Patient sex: M
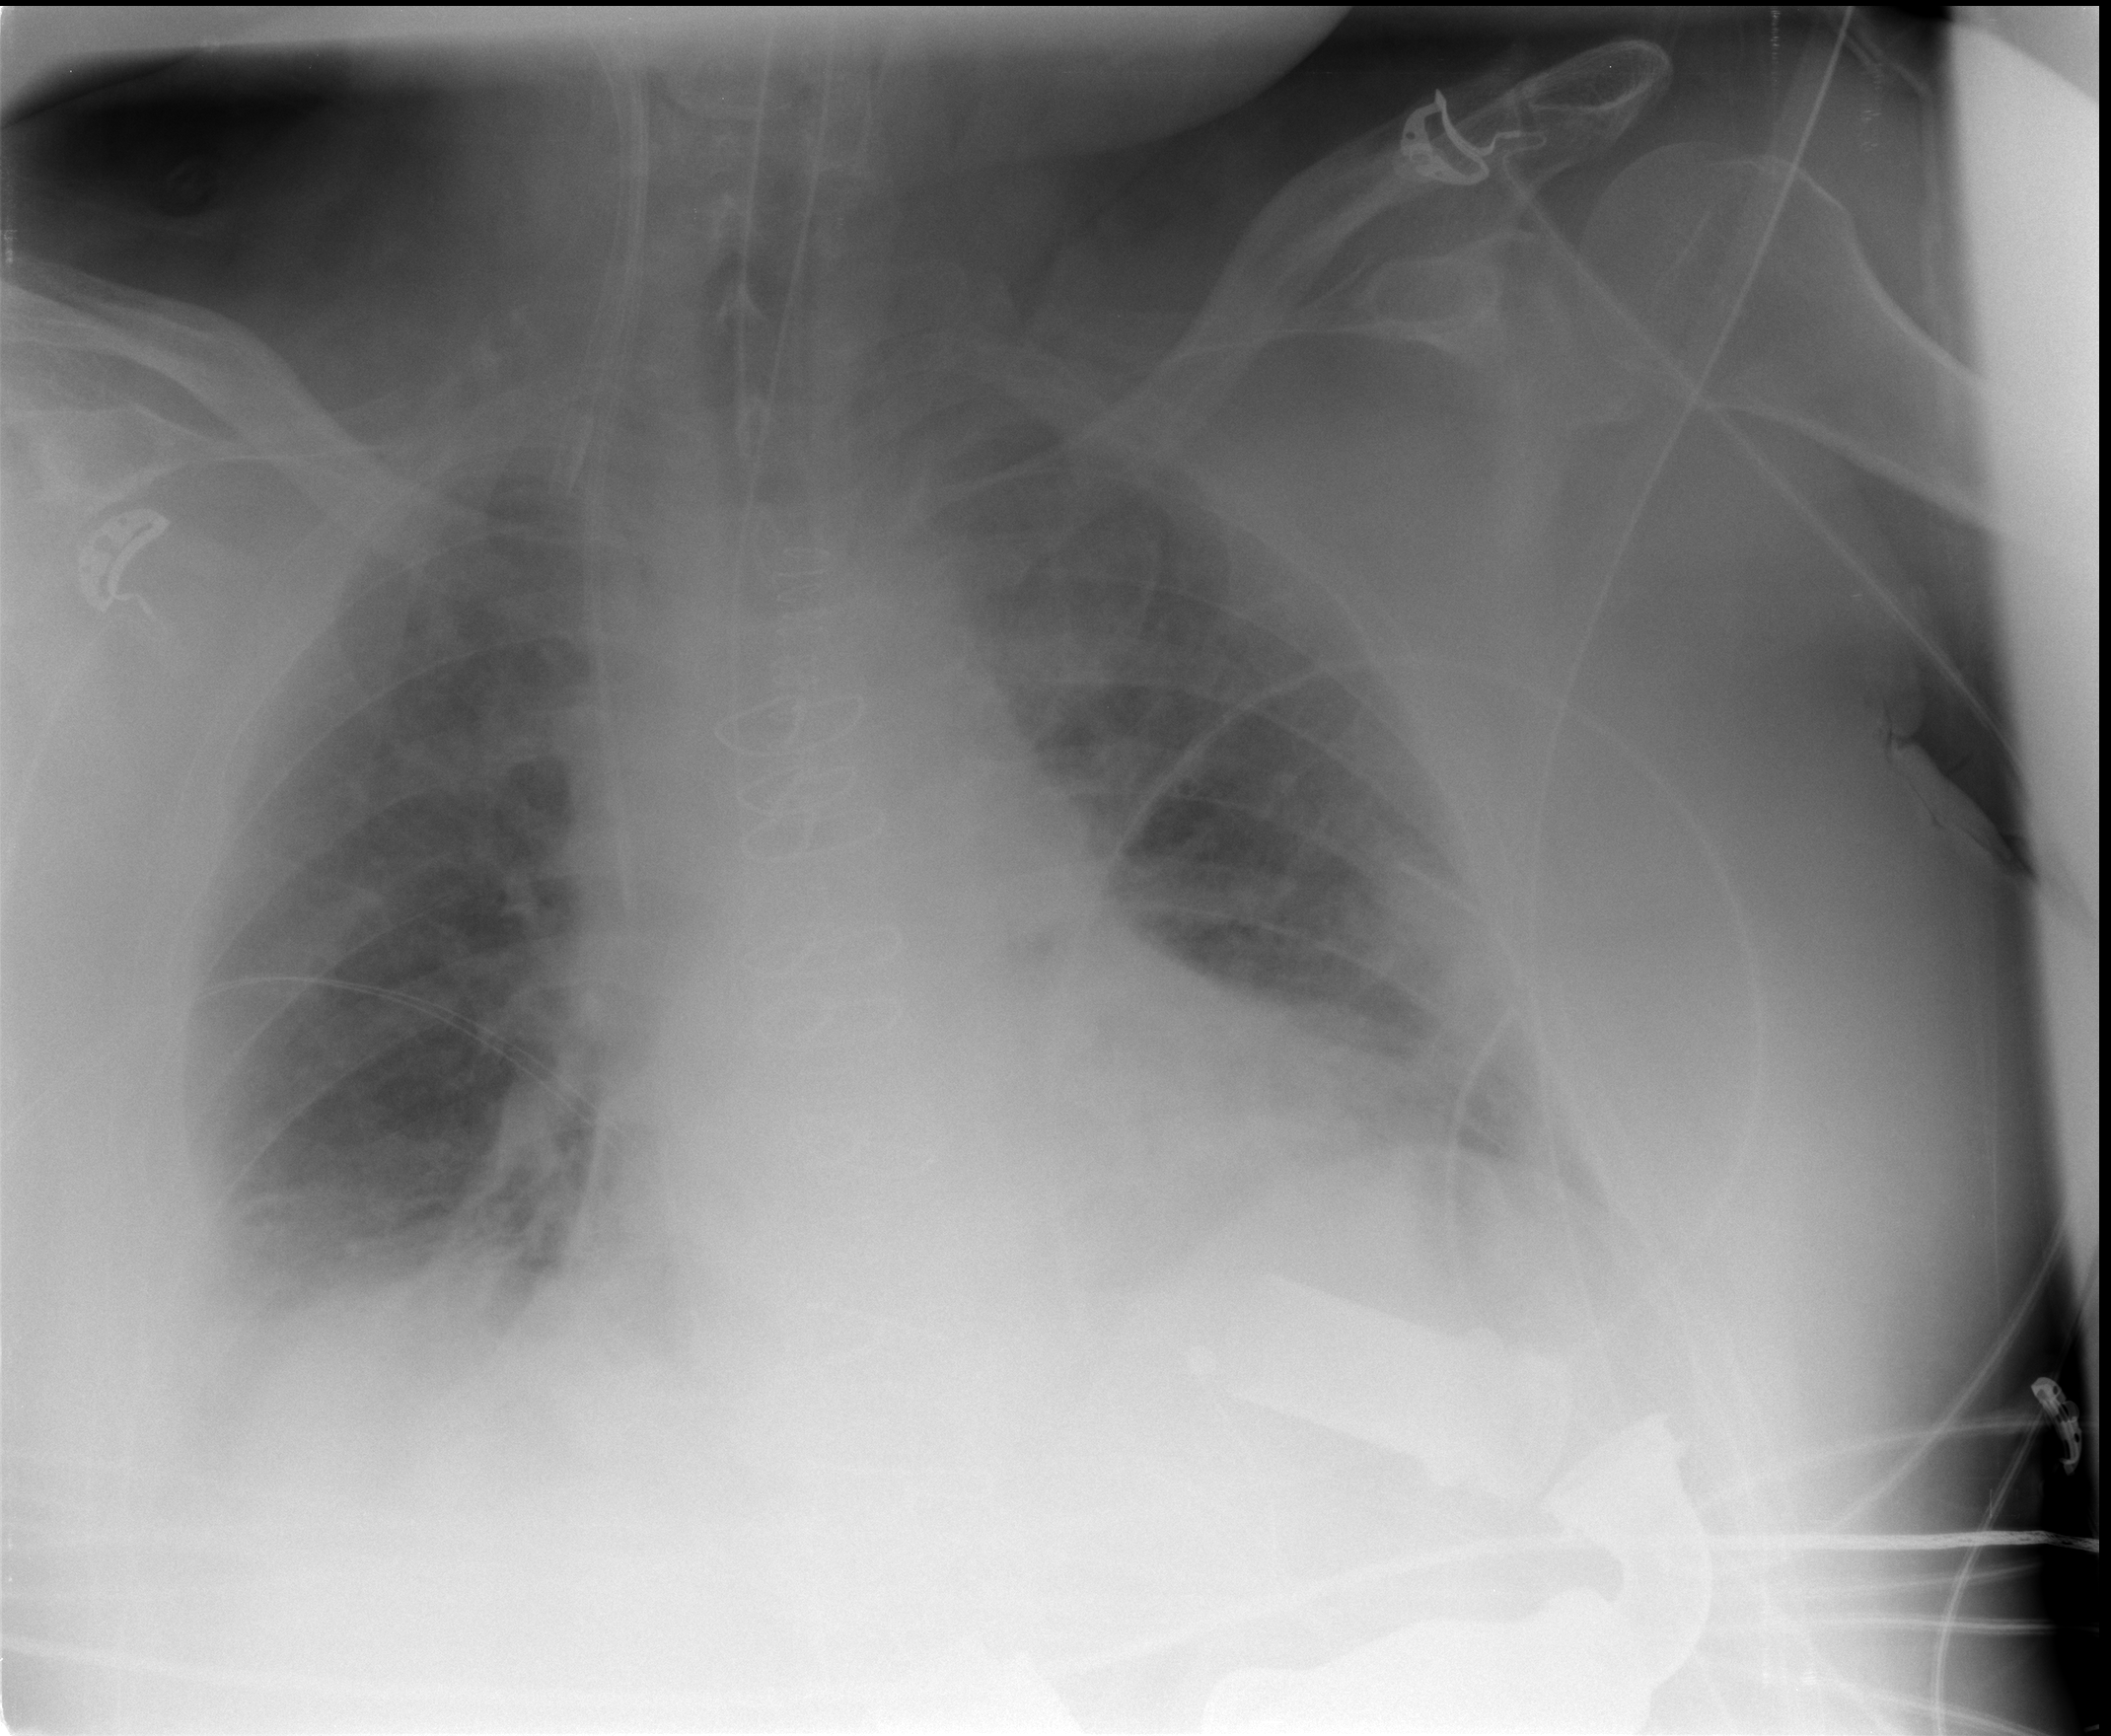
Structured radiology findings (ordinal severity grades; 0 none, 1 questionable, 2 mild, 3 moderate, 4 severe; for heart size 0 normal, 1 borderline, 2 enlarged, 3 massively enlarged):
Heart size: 2
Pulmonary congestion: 2
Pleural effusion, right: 2
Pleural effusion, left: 0
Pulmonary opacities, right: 0
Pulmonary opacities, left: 0
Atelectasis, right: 2
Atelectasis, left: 2